Chest X-ray:
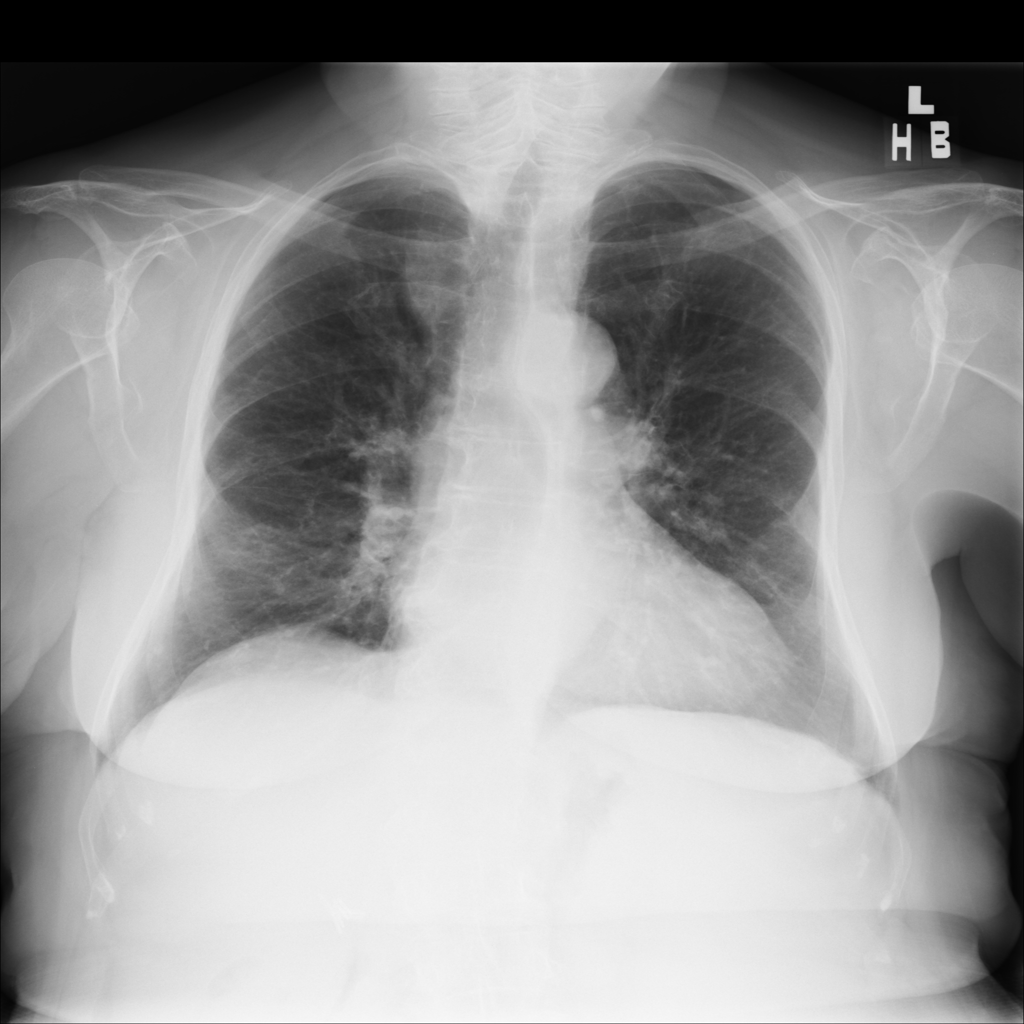
Findings: Emphysema, Fracture
No abnormal finding: no